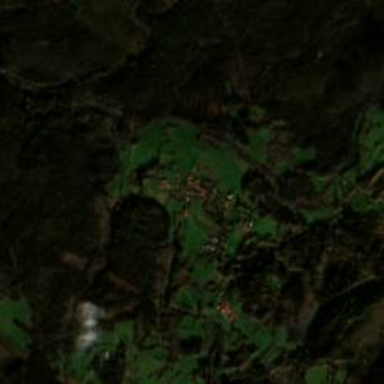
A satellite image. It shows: Small settlement known as hamlet.